Question: I'm trying to send push notifications to iOS devices.
I've created a developer certificate for the APNS and bonded it with the application identifier.
I then proceeded to use Pushy ( <URL> to establish a connection to the APNS server:
'''
final PushManagerFactory<SimpleApnsPushNotification> pushManagerFactory =
new PushManagerFactory<SimpleApnsPushNotification>(
ApnsEnvironment.getSandboxEnvironment(),
PushManagerFactory.createDefaultSSLContext( DEV_CERT_P12__PATH, DEV_CERT_P12__PASSWORD )
);
final PushManager<SimpleApnsPushNotification> pushManager = pushManagerFactory.buildPushManager();
pushManager.registerFailedConnectionListener(new MyFailedConnectionListener());
pushManager.start();
'''
....
'''
public static class MyFailedConnectionListener implements FailedConnectionListener<SimpleApnsPushNotification> {
public void handleFailedConnection(
final PushManager<? extends SimpleApnsPushNotification> pushManager,
final Throwable cause) {
System.out.println("ERROR - "+ cause.toString());
if (cause instanceof SSLHandshakeException) {
// This is probably a permanent failure, and we should shut down
// the PushManager.
}
}
}
'''
I get this error: 'javax.net.ssl.SSLException: Received fatal alert: certificate_unknown'.
I'm using the P12 file I've created from the private key of the certificate I've bonded with the app at developer.apple.com

After much search I've managed to get some information as to why I can't get this thing to work, in the <URL>:
> Note: To establish a TLS session with APNs, an Entrust Secure CA root
certificate must be installed on the provider's server. If the server
is running OS X, this root certificate is already in the keychain. On
other systems, the certificate might not be available. You can
download this certificate from the Entrust SSL Certificates website.
However, I still have no idea what I'm suppose to do.
I would really appreciate some more specific guidance here.
Thank you.
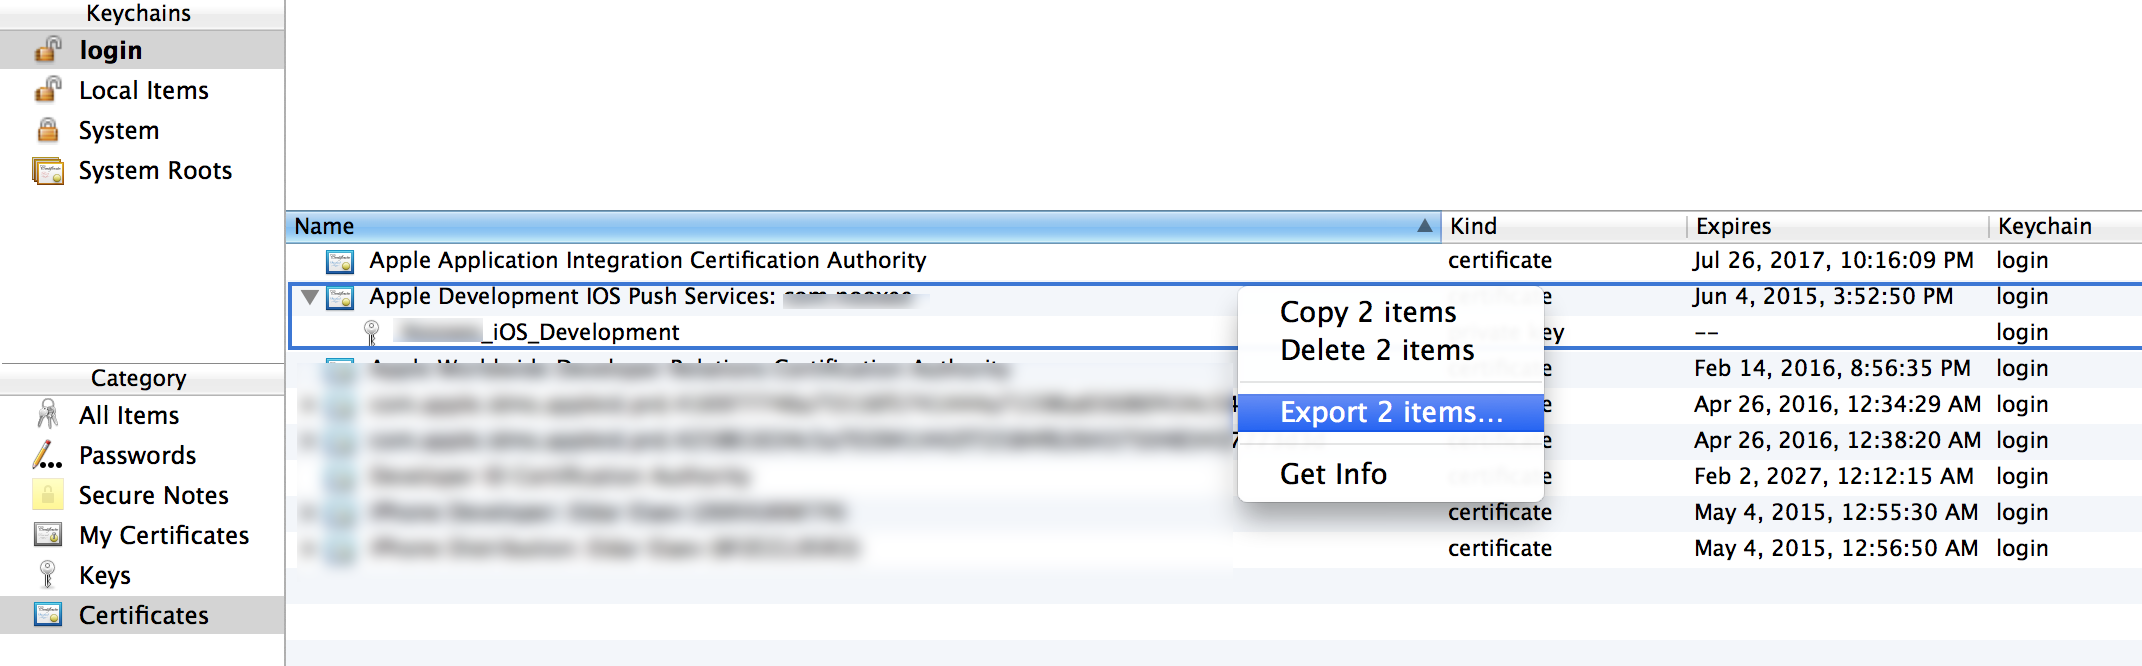
Answer: I've found the solution. And as the one who suggested it to me, I have no idea why it solved the issue.
Using OpenSSL, I've converted the P12 file (I got from the Keychain Access), to PEM, and from PEM back to the P12...
1. Convert the CER file downloaded from app's APN (at developer.apple.com), to PEM openssl x509 -in aps_development.cer -inform DER -out aps_development.pem -outform PEM
2. Convert the P12 file created with Keychain Access to PEM openssl pkcs12 -nocerts -in Certificates.p12 -out Certificates.pem
3. Create a new, GOOD, P12 file openssl pkcs12 -export -inkey Certificates.pem -in aps_development.pem -out GOOD_Certificates.p12
For more information: <URL>